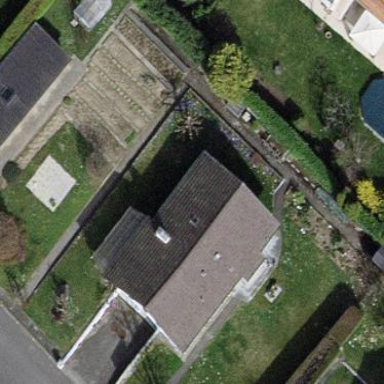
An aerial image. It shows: Garden enclosed by fence.